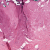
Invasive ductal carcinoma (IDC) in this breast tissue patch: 0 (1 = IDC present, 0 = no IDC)